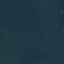
Land use / land cover class: Forest